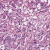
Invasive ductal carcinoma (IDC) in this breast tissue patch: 1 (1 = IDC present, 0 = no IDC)